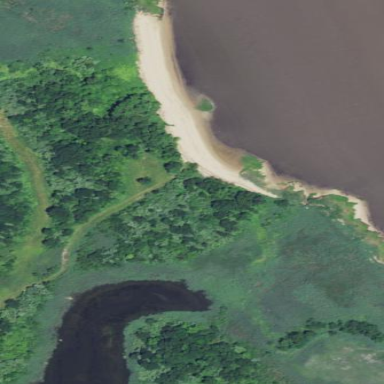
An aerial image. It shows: Beautiful beach with natural surroundings.